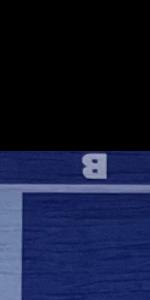
Label: Empty